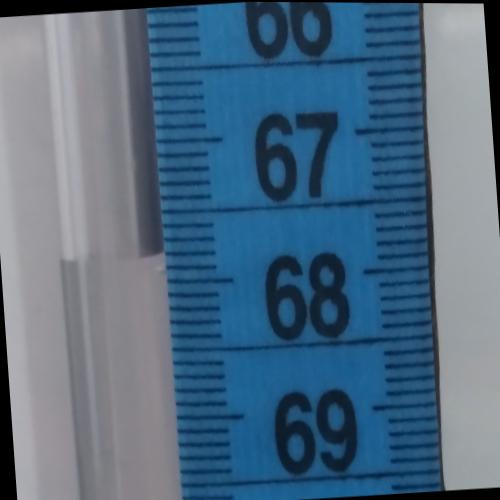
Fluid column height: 67.8 cm